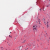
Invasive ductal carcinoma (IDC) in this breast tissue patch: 1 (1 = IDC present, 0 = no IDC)